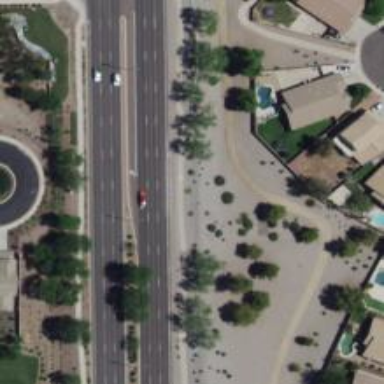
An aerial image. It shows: Secondary road with asphalt surface.